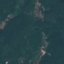
Label: Forest